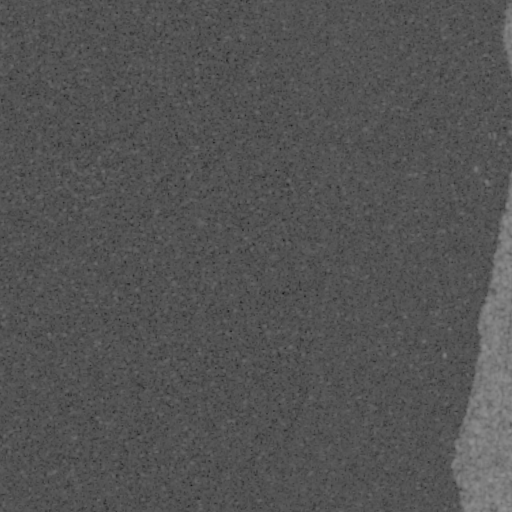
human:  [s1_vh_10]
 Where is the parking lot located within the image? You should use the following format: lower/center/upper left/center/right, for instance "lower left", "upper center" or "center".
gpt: The parking lot is located in the lower right of the image.
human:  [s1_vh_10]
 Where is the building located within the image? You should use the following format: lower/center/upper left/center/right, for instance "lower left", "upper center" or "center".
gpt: The building is located in the lower right of the image.
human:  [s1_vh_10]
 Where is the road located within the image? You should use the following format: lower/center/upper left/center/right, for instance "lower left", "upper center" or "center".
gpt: The road is located in the right of the image.
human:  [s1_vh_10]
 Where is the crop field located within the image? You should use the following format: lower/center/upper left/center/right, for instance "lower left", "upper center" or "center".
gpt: There is no crop field in the image.

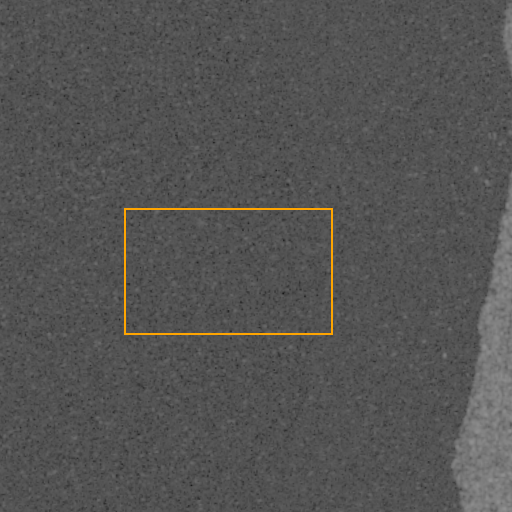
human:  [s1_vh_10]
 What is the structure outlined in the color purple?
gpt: There is no purple outline.
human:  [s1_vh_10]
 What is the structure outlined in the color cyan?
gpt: There is no structure outlined in cyan.